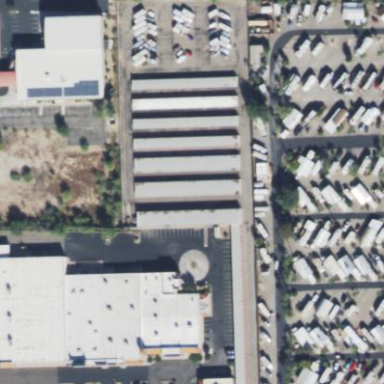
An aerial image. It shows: Building that serves as storage rental shop.